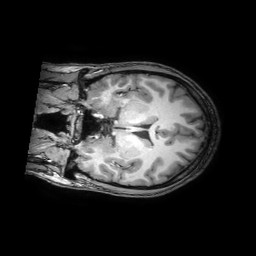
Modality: T1w
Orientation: coronal
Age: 21
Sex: male
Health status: healthy
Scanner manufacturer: philips
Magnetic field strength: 3 T
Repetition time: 0.0079 s
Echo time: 0.0035 s